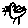
Label: bird